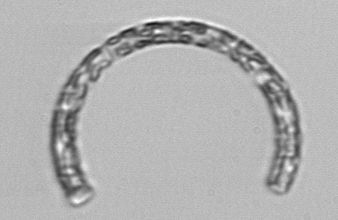
Label: Guinardia_striata